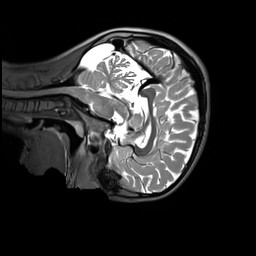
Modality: T2w
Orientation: sagittal
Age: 10
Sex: male
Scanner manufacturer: siemens
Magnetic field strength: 3 T
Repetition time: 3.2 s
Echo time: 0.408 s